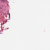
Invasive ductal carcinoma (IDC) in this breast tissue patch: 0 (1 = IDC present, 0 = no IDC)